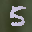
Label: 5